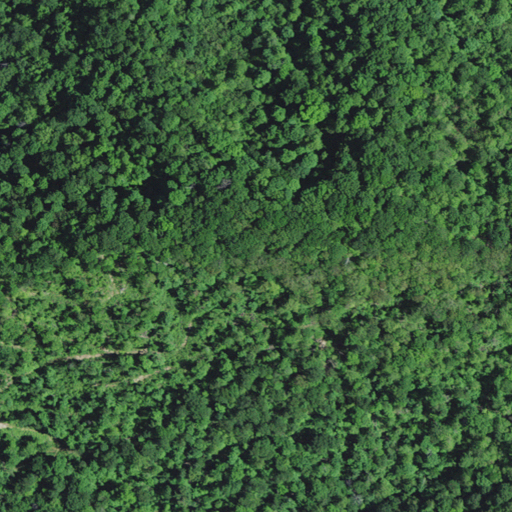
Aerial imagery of ridge(s) in Kentucky named English Spur containing deciduous forest and mixed forest